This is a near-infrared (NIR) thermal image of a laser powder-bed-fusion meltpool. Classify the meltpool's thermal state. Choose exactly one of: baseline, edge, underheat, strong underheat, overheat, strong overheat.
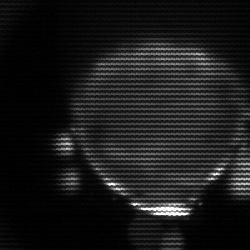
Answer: edge